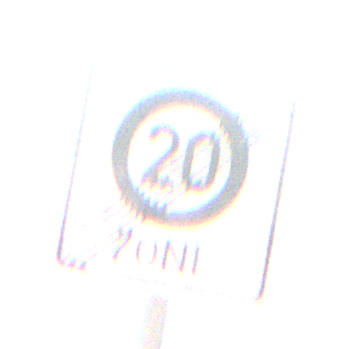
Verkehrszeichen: EndeZone20
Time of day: MorningAfternoon
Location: Outdoor (Nature)
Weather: PartlyCloudy
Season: NotSpecified
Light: Natural